Chest X-ray. View position: PA
Patient age: 46
Patient sex: M
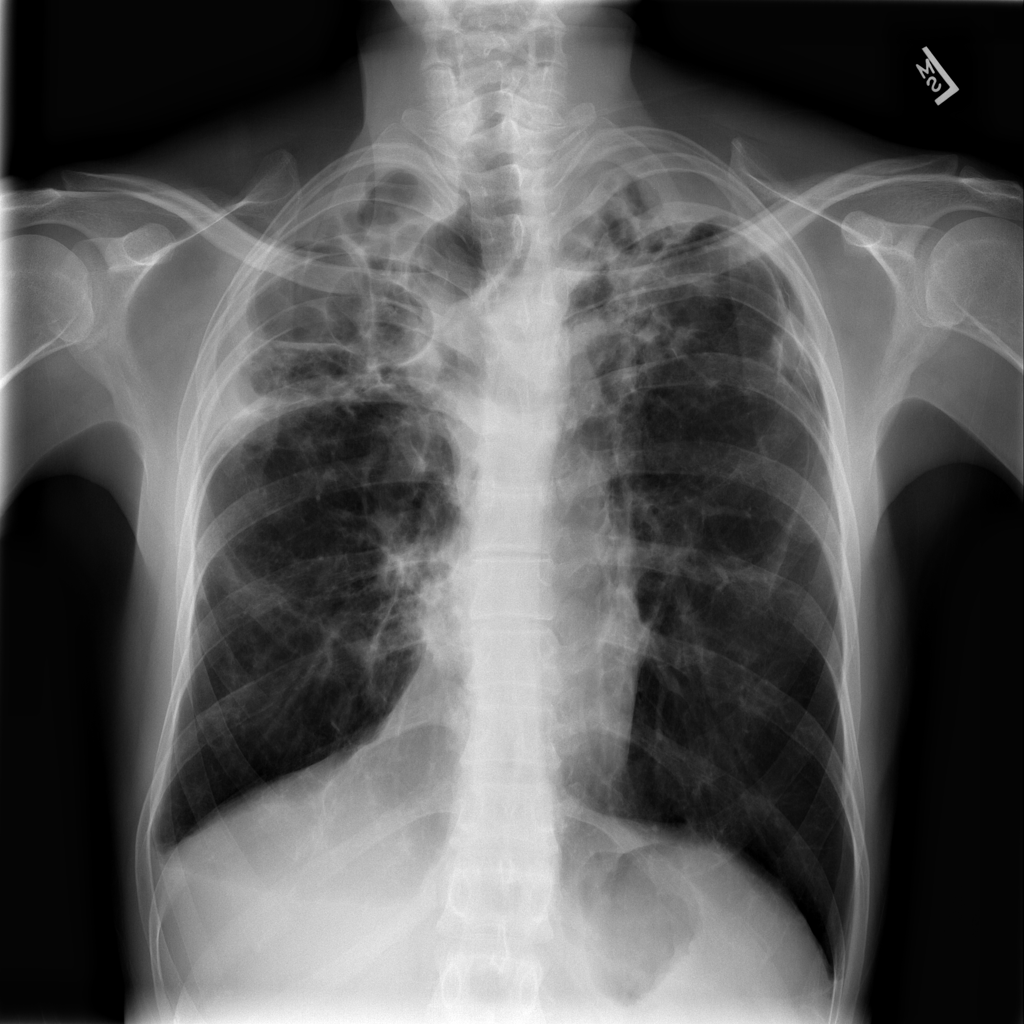
Finding: Pneumothorax